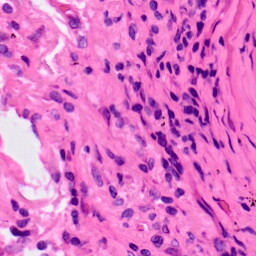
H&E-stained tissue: Lung